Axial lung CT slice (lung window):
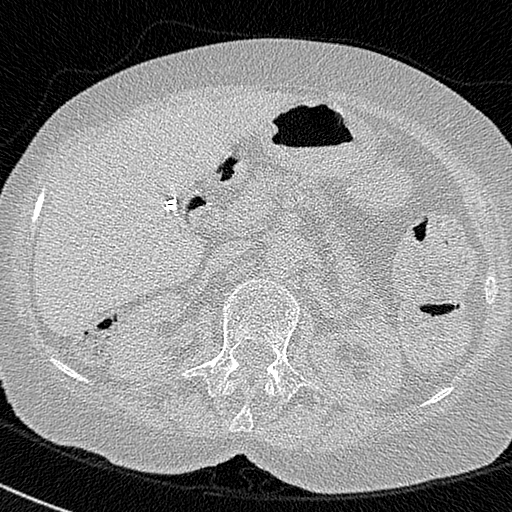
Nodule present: no